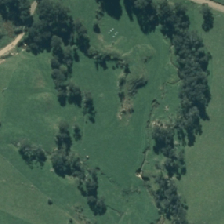
Land cover: high_producing_grassland